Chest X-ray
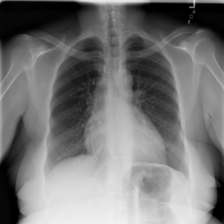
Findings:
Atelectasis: negative
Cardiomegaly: positive
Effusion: negative
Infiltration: negative
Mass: negative
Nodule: negative
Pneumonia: negative
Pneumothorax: negative
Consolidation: negative
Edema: negative
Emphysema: negative
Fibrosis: negative
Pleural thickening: negative
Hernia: negative